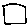
Label: square